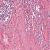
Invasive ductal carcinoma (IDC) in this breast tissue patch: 0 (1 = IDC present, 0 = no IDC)